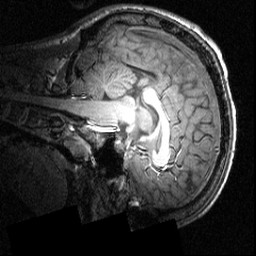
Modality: T1w
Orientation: sagittal
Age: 16
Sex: male
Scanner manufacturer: siemens
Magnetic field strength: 3.951 T
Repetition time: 1.5 s
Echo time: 0.00335 s